Question: I have a XIB in interface builder that is in Portrait mode and has 5 UILabels on it spaced evenly across the view. When the iPhone is rotated right or left I want the labels to spread evenly across the view to take full advantage of the extra screen width.
I can do this with one control really easily using the Size&Position bit of Interface Builder but how do I set up the other controls to do this?
Is this something you have to do programmatically?
Thanks
Mike

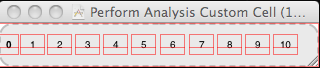
Answer: You can try and do it by setting the autoresizingMask property that <URL> has. This would be the easiest way, if you can get it to do what you want. You can set this wherever you create or initialize your views:
'view.autoresizingMask = UIViewAutoresizingFlexibleRightMargin;'
It's possible that you won't be able to get the exact positioning for all 5 of your labels this way; but you should definitely be able to use it for at least some of them. For the rest, you want to implement the <URL>'s 'willRotateToInterfaceOrientation:duration:' method. This will get called whenever the iPad rotates, and you can set up the location of your labels inside that method.